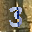
Label: 3